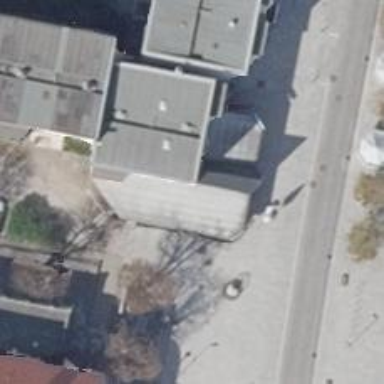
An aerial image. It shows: Restaurant.